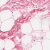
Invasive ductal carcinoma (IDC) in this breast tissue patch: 0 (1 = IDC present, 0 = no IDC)